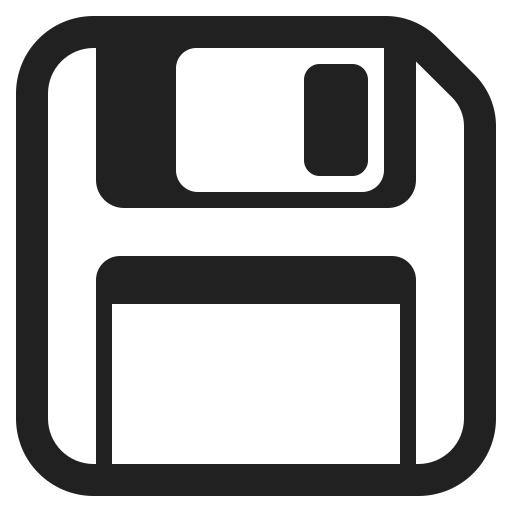
floppy disk high contrast